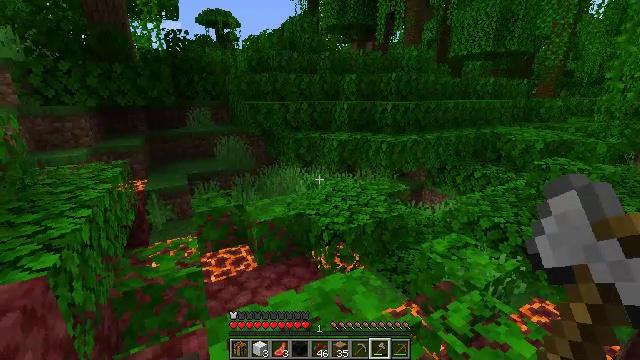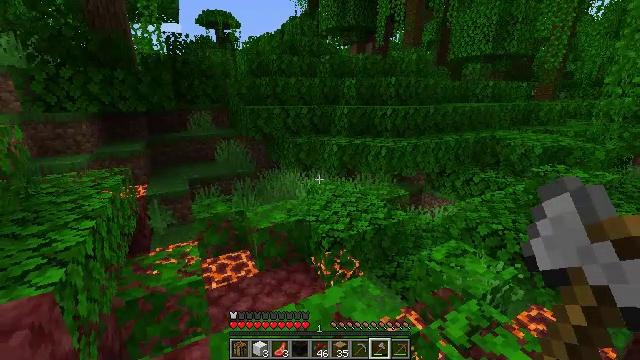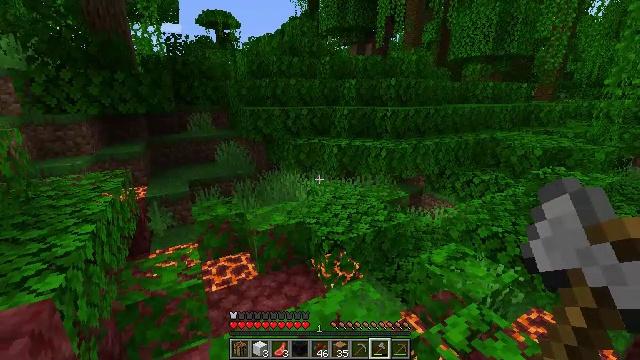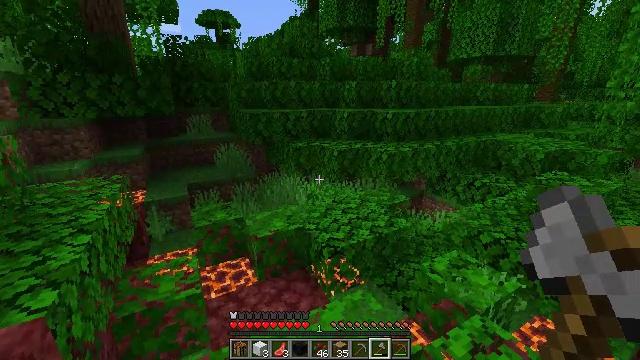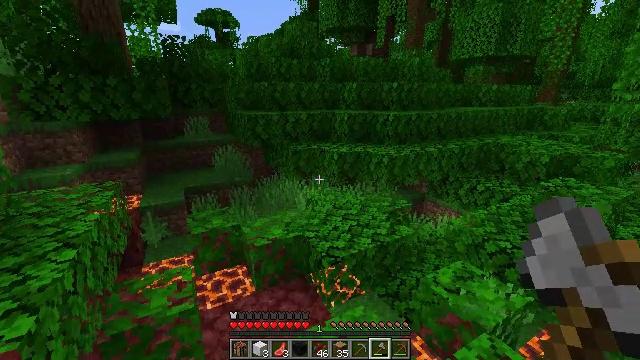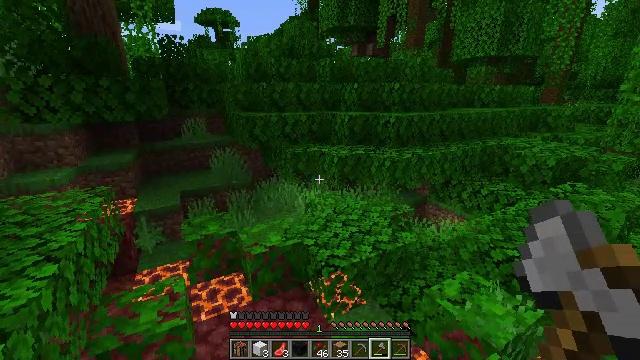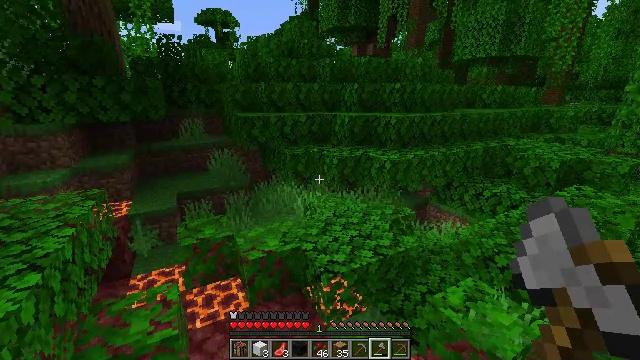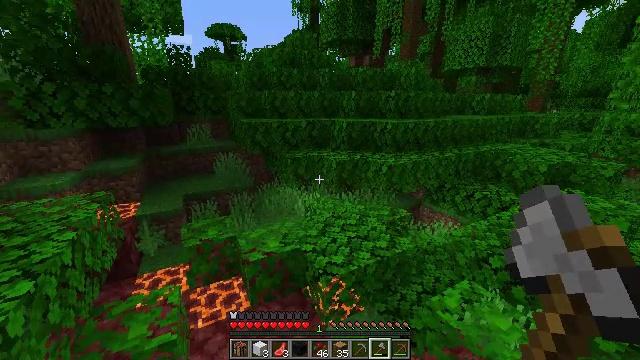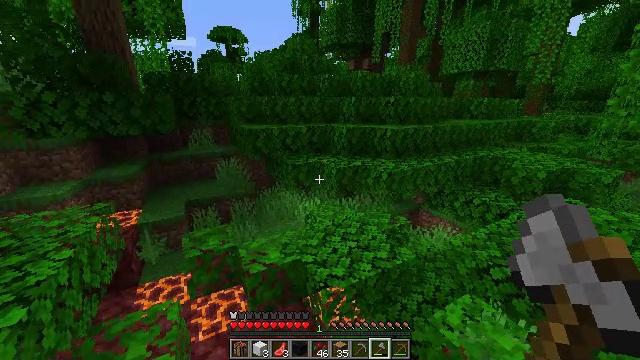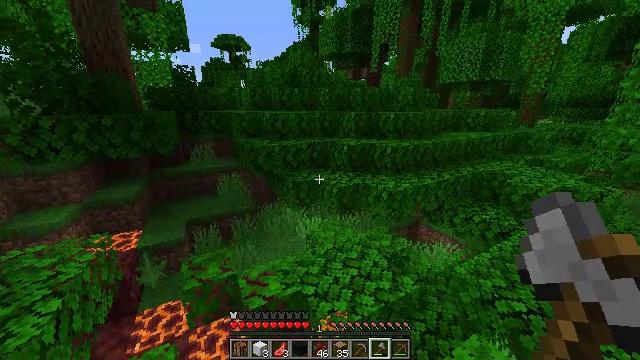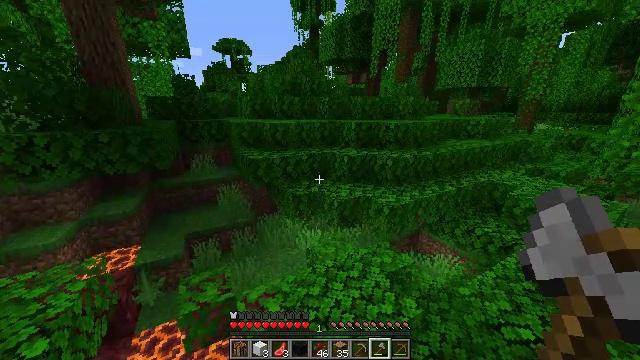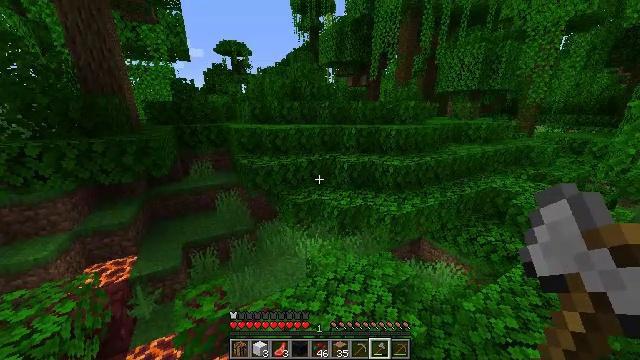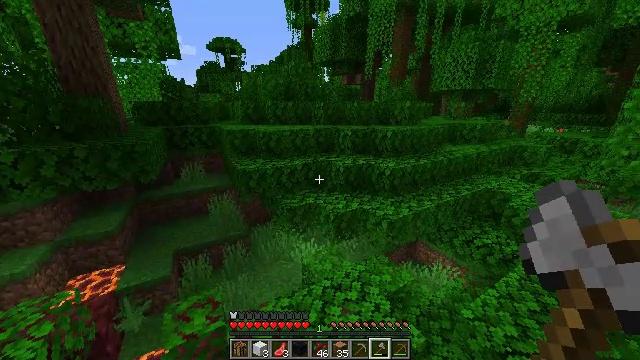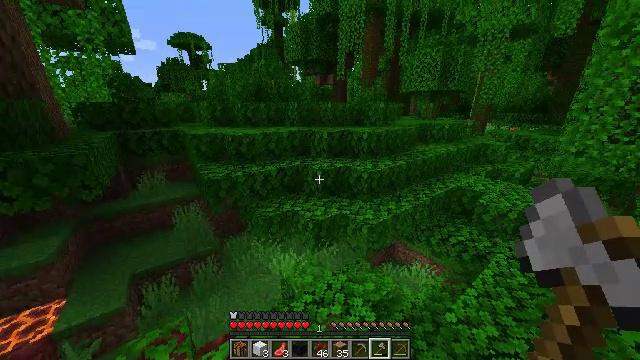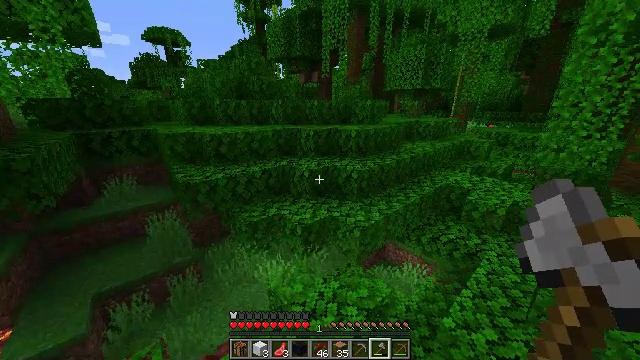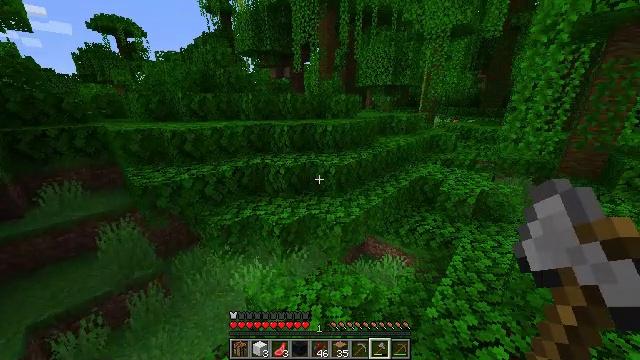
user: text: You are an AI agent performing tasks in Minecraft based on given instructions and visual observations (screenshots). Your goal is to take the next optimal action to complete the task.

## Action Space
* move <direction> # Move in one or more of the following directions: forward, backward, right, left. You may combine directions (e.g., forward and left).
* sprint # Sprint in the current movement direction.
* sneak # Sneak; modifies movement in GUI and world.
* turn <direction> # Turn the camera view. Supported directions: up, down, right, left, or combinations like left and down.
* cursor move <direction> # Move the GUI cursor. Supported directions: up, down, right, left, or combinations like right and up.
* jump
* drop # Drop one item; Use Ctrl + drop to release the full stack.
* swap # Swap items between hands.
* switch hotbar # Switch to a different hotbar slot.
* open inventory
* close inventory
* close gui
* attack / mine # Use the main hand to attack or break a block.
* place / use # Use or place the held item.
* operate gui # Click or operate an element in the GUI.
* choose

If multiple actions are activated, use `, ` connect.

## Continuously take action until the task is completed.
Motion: motion action
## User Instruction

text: Collect jungle leaves by breaking them.
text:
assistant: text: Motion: no_op
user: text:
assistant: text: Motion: move forward
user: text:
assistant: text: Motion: move forward
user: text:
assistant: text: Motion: move forward
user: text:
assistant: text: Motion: no_op
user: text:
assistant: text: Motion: move forward
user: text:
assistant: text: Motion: move forward
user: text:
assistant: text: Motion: move forward, jump
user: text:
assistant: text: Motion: move forward, jump
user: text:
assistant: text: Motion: move forward, jump
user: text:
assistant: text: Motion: move forward, jump
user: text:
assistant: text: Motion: move forward, turn right, jump
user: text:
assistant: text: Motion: move forward, turn right, jump
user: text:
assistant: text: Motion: move forward, turn right, jump
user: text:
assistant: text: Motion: move forward, turn right, jump
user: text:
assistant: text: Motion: move forward, turn right
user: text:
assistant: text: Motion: move forward, turn right and up
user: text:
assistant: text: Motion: move forward, turn right
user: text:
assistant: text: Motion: move forward, turn right
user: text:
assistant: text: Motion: move forward
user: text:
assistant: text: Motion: move forward
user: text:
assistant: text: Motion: move forward
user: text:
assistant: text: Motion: move forward
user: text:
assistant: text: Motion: move forward, turn right
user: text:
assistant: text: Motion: move forward, turn right, jump
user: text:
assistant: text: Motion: move forward, turn right and up, jump
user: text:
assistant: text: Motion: move forward, jump
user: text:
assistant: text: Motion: move forward, jump
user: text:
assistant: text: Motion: move forward, jump
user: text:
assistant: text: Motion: move forward, jump